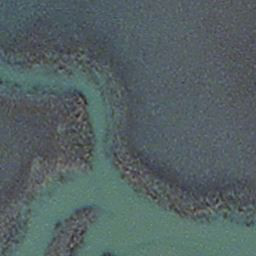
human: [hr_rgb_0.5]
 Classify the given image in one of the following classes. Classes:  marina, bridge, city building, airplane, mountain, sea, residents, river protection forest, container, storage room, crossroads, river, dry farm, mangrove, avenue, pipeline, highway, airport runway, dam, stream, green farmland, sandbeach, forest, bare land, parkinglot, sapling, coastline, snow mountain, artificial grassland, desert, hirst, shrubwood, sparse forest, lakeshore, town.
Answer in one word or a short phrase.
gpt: stream